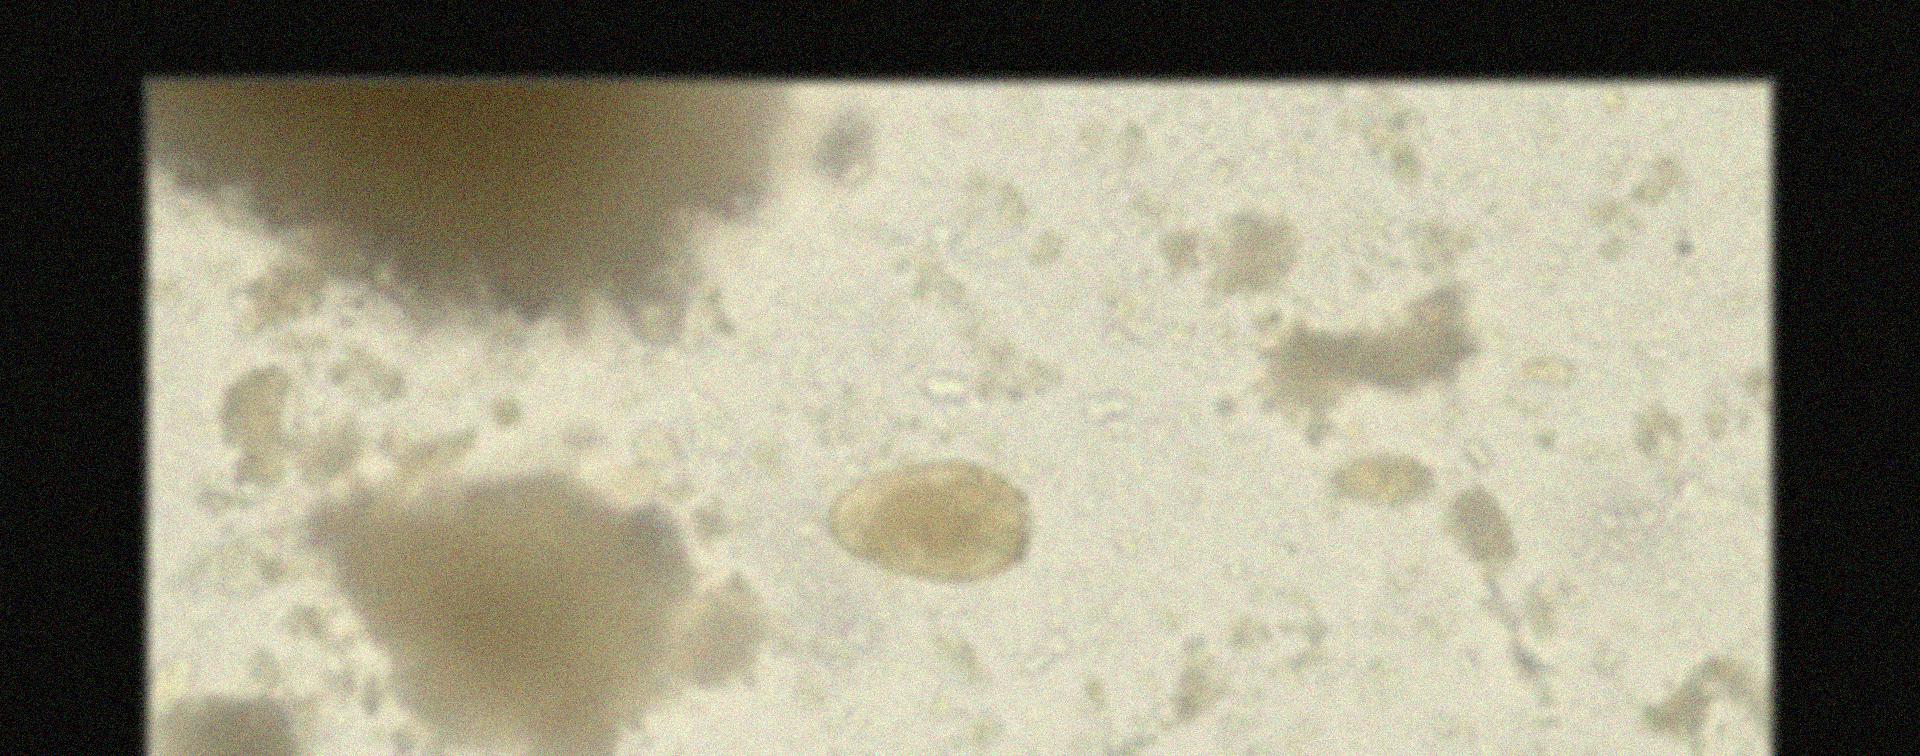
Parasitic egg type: Paragonimus spp